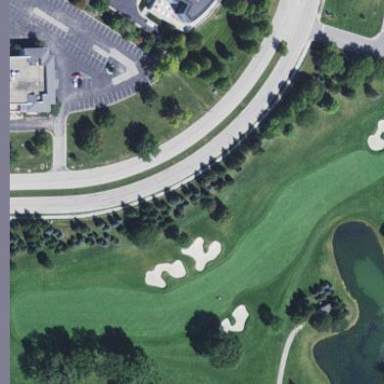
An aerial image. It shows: Golf fairway surrounded by grass.